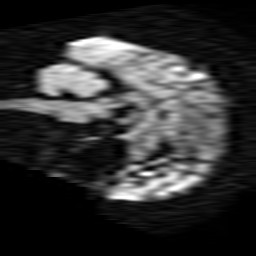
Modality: TRACE
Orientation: sagittal
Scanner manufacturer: ge
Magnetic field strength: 1.5 T
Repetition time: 8 s
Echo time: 0.0973 s